Question: I have a very long layout to design and I have design it and used ScrollView, basically it is 1400dp long layout. I'm using this in my activity. I want to implement a fixed footer in my activity even thought scrolled the UI I want to footer to be fixed in the screen.
this is the layout code
'''
<?xml version="1.0" encoding="utf-8"?>
<ScrollView xmlns:android="http://schemas.android.com/apk/res/android"
android:layout_width="match_parent"
android:layout_height="wrap_content"
android:background="#ffffff"
android:orientation="vertical"
android:paddingBottom="8dp" >
<RelativeLayout
android:layout_width="match_parent"
android:layout_height="1400dp"
android:columnCount="1"
android:orientation="vertical" >
...
</RelativeLayout>
</ScrollView>
'''
I tried to add the footer (textview ) to the bottom and then it gets hide when scrolled. Then I tried to limit the ScrollView, layout_height to 400dp and tried then it gives a white space below but it doesn't allow to add anything there.
SO my problem is, is it possible to add a fix footer in android layout.

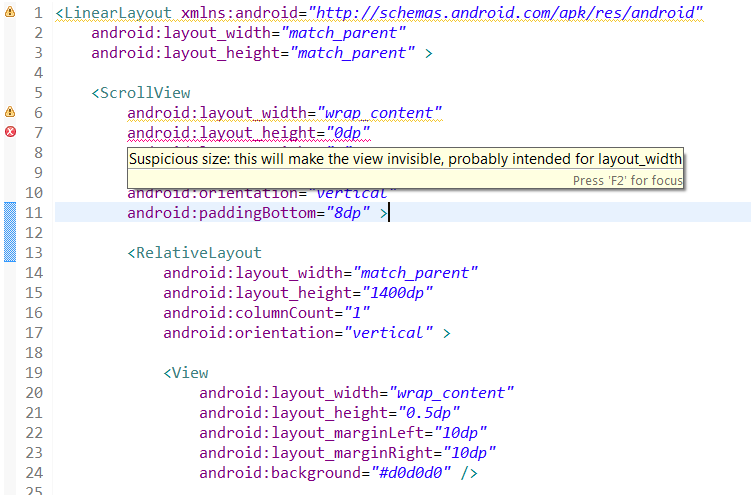
Answer: Wrap the Scrollview in a RelativeLayout.
'''
<RelativeLayout xmlns:android="http://schemas.android.com/apk/res/android"
android:layout_width="match_parent"
android:layout_height="match_parent">
<ScrollView
android:layout_width="match_parent"
android:layout_height="wrap_content"
android:layout_above="@+id/footer"
android:background="#ffffff"
android:orientation="vertical">
<RelativeLayout
android:layout_width="match_parent"
android:layout_height="1400dp"
android:columnCount="1"
android:orientation="vertical">
...
</RelativeLayout>
</ScrollView>
<YourFooter
android:id="@+id/footer"
android:layout_width="match_parent"
android:layout_height="wrap_content"
android:layout_alignParentBottom="true">
...
</YourFooter>
</RelativeLayout>
'''